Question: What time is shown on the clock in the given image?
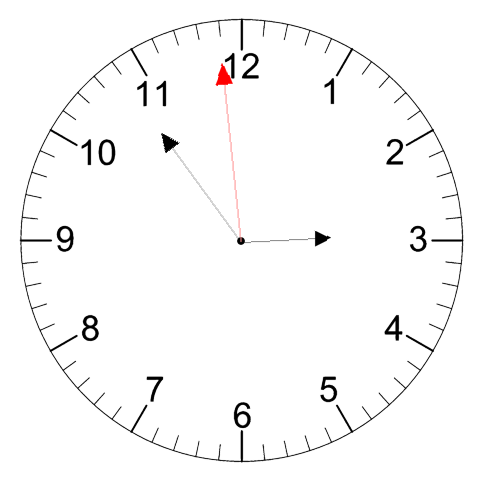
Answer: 02:53:59